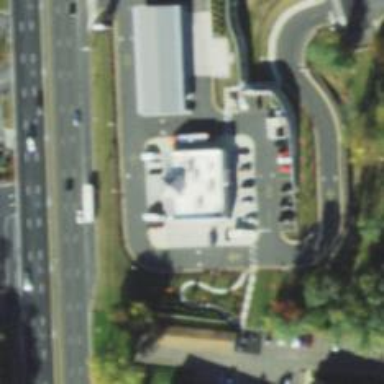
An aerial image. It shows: Convenience shop.